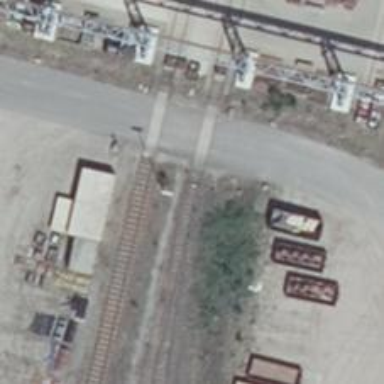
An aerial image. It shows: Railway switch.